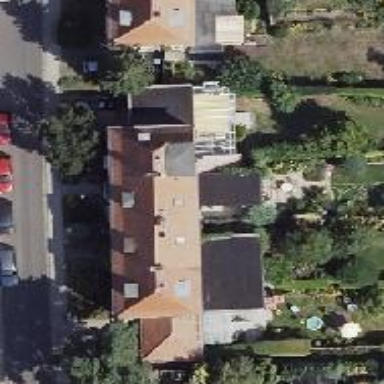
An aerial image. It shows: Terrace building with hipped roof shape.